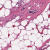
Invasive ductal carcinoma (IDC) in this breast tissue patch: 0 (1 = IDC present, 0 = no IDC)